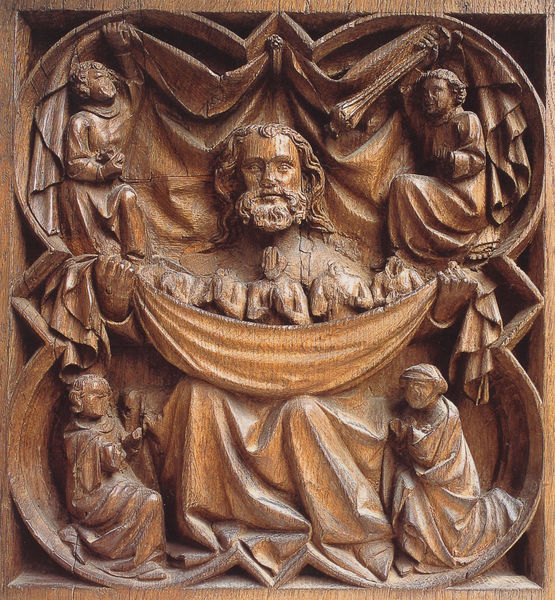
Titel: Kölner Dom, Chorgestühl
Standort: Köln, Dom (EU - D - NRW)
Schlagwörter: gott, mann, menschen, braun, holz, tuch, bart, augen, falten, rahmen, stein, vorhang, haare, personen, locken, boot, engel, lächeln, relief, figuren, könig, stern, kniee, kupfer, beten, schuh, schnitzerei, christus, jesus, seelen, ster, posaune, betend, quadrat, zwölf, kleeblatt, vierpass, beschädigt, holzrelief, schutzmantel, 12, scnitzarbeit, svhnitt, schnittz, apostole